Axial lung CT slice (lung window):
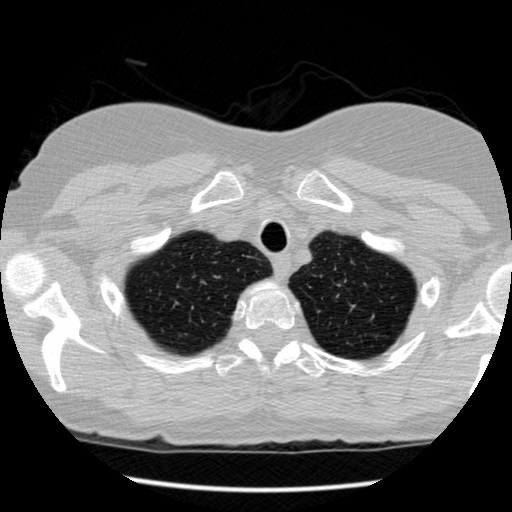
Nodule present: no